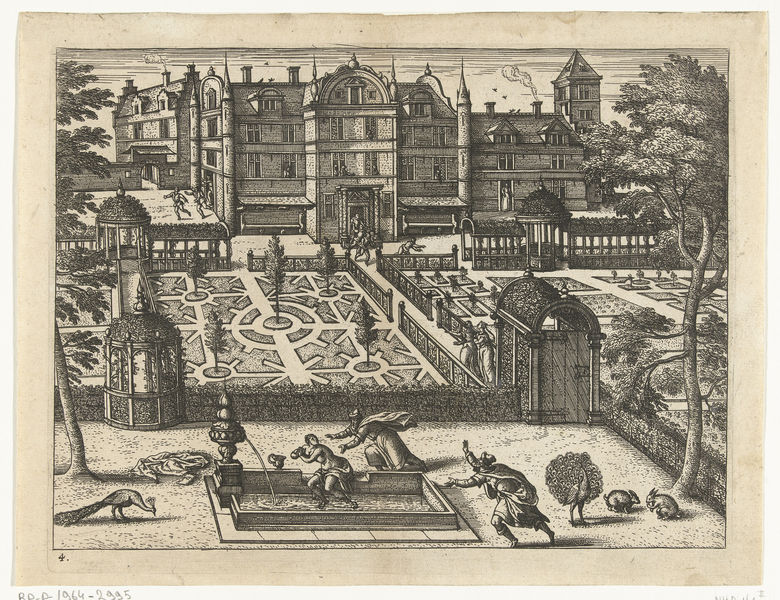
Titel: Susanna in bad
Künstler: Pieter van der (I) Borcht
Standort: Amsterdam
Institution: Rijksmuseum
Schlagwörter: mann, menschen, schloss, tiere, zaun, brunnen, garten, hasen, hecke, druck, stich, pfau, jagd, fangen, verfolgung, pavillon, laube, rabatten, sbaum